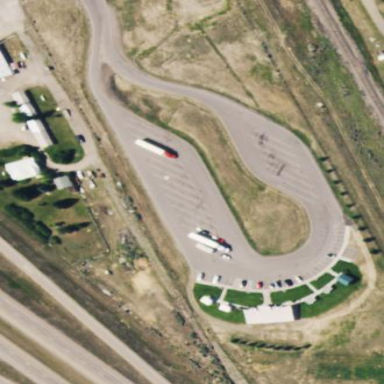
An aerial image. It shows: Rest area along the road.